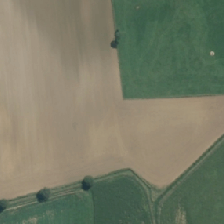
Land cover: shortrotation_cropland